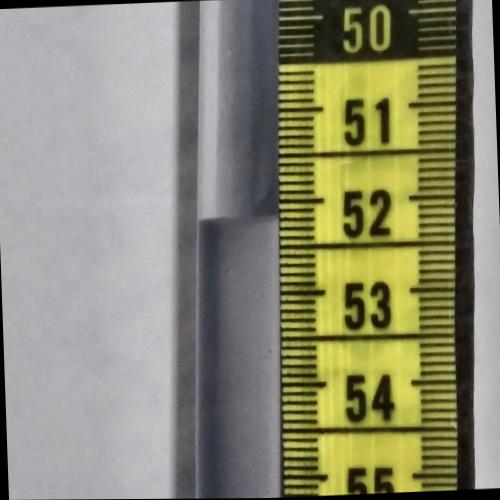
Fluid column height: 52.2 cm